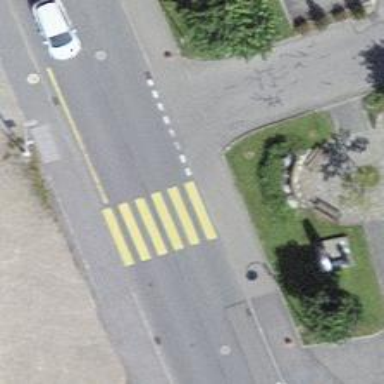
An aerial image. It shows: Uncontrolled zebra crossing on the road.